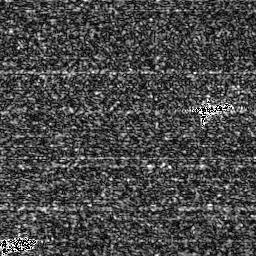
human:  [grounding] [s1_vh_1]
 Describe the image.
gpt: In the satellite image, there is  <ref>1 medium ship </ref> <box>[[0, 91, 13, 99, 0]]</box> located at bottom left,  <ref>1 medium ship </ref> <box>[[75, 38, 89, 46, 0]]</box> located at right.